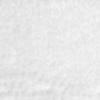
Label: no_change